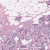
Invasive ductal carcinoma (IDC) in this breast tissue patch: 1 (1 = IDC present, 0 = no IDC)